Question: I have a scenario like, when user clicks on a button a pop window will be opened with a text area. The text area will have some contents with scroll bar when need. To achieve this i have used JDialog and added a text area to the JDialog. In my case i am able to show the dialog on button click and the text area on dialog with contents. But i could not get the scroll bar for the text area. I have used JScrollPane for text area too.
'''
public class DialogPanel {
public void createDialog() {
final JFrame mainFrame = new JFrame();
mainFrame.setVisible(true);
mainFrame.setSize(500, 600);
mainFrame.setLayout(new BorderLayout());
mainFrame.setDefaultCloseOperation(JFrame.EXIT_ON_CLOSE);
JButton btn = new JButton("Open Dialog");
mainFrame.add(btn, BorderLayout.SOUTH);
JTextField txtField = new JTextField();
mainFrame.add(txtField, BorderLayout.NORTH);
btn.setPreferredSize(new Dimension(100, 100));
btn.addActionListener(new ActionListener() {
@Override
public void actionPerformed(ActionEvent arg0) {
JDialog dialog = new JDialog(mainFrame);
dialog.setLocationByPlatform(true);
JTextArea txtArea = new JTextArea();
txtArea.setAutoscrolls(true);
txtArea.setPreferredSize(new Dimension(900, 500));
txtArea.setBorder(BorderFactory.createLineBorder(Color.BLACK));
txtArea.setFont(new Font("courier new", Font.PLAIN, 12));
txtArea.setLineWrap(true);
JScrollPane txtAreaScroll = new JScrollPane();
txtAreaScroll.setViewportView(txtArea);
txtAreaScroll.setAutoscrolls(true);
File file;
String line = null;
StringBuilder fileContents = new StringBuilder();
try {
file = new File(
"D:\Softwares\Apache\apache-tomcat-7.0.47\RUNNING.txt");
BufferedReader reader = new BufferedReader(new FileReader(
file));
while ((line = reader.readLine()) != null) {
fileContents.append(line + "
");
}
} catch (IOException e1) {
// TODO Auto-generated catch block
e1.printStackTrace();
}
txtArea.setText(fileContents.toString());
dialog.add(txtAreaScroll);
dialog.pack();
dialog.setVisible(true);
}
});
}
public static void main(String[] args) {
DialogPanel dialogPanel = new DialogPanel();
dialogPanel.createDialog();
}
}
'''

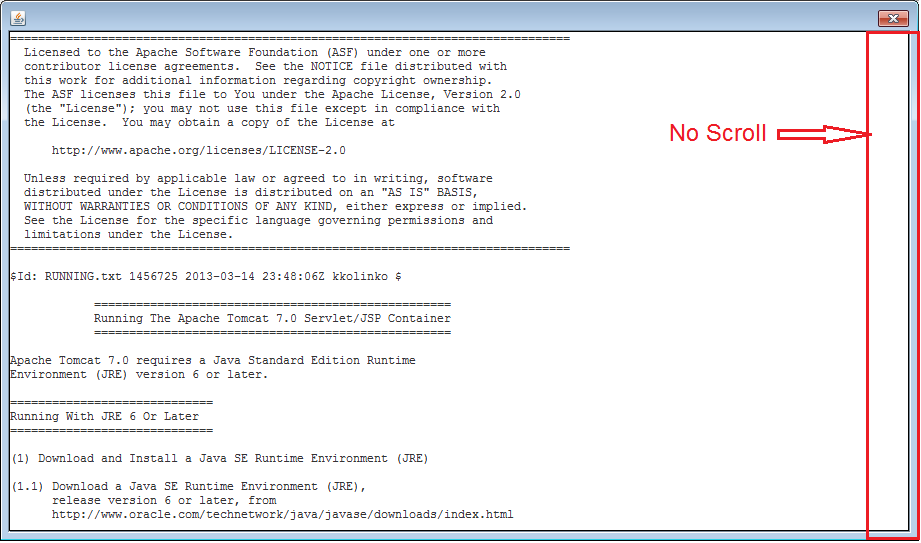
Answer: Essentially, 'txtArea.setPreferredSize(new Dimension(900, 500));' is removing the automatic calculations employed by 'JTextArea' that it uses to determine the amount of space it needs to display all the text. You are effectivly saying, there is only 500 pixels worth of height that will ever be needed.
You "could" set the preferred size of the scroll pane, but that's not really recommended. Instead, you want to change the value returned by 'getPreferredScrollableViewportSize' in the 'JTextArea'
This tells the scroll pane how big to make the viewable area ... if it can...
'''
JTextArea txtArea = new JTextArea() {
@Override
public Dimension getPreferredScrollableViewportSize() {
return new Dimension(900, 500);
}
};
'''
Take a look at <URL> for more details
As AndrewThompson has pointed out, a better (and preferred way) would be to simply specify the rows and columns for the 'JTextArea' and let it figure out what that means based on the platforms rendering capabilities...
'''
JTextArea txtArea = new JTextArea(40, 100);
'''
Yea for simplicity...